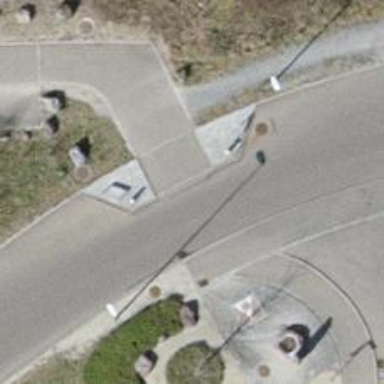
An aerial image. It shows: Traffic calming feature called choker.